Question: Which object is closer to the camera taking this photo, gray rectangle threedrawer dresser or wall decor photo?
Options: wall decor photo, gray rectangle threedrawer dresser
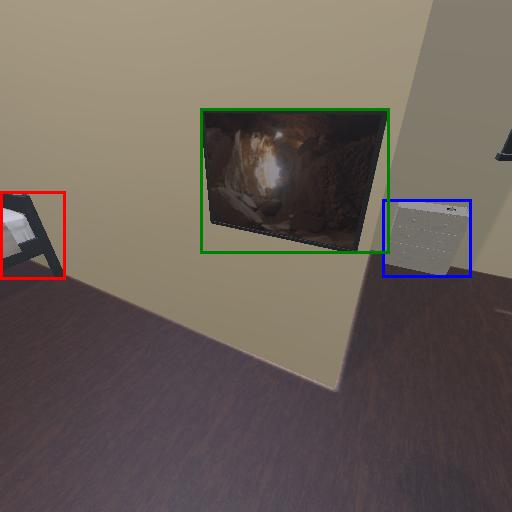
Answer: wall decor photo